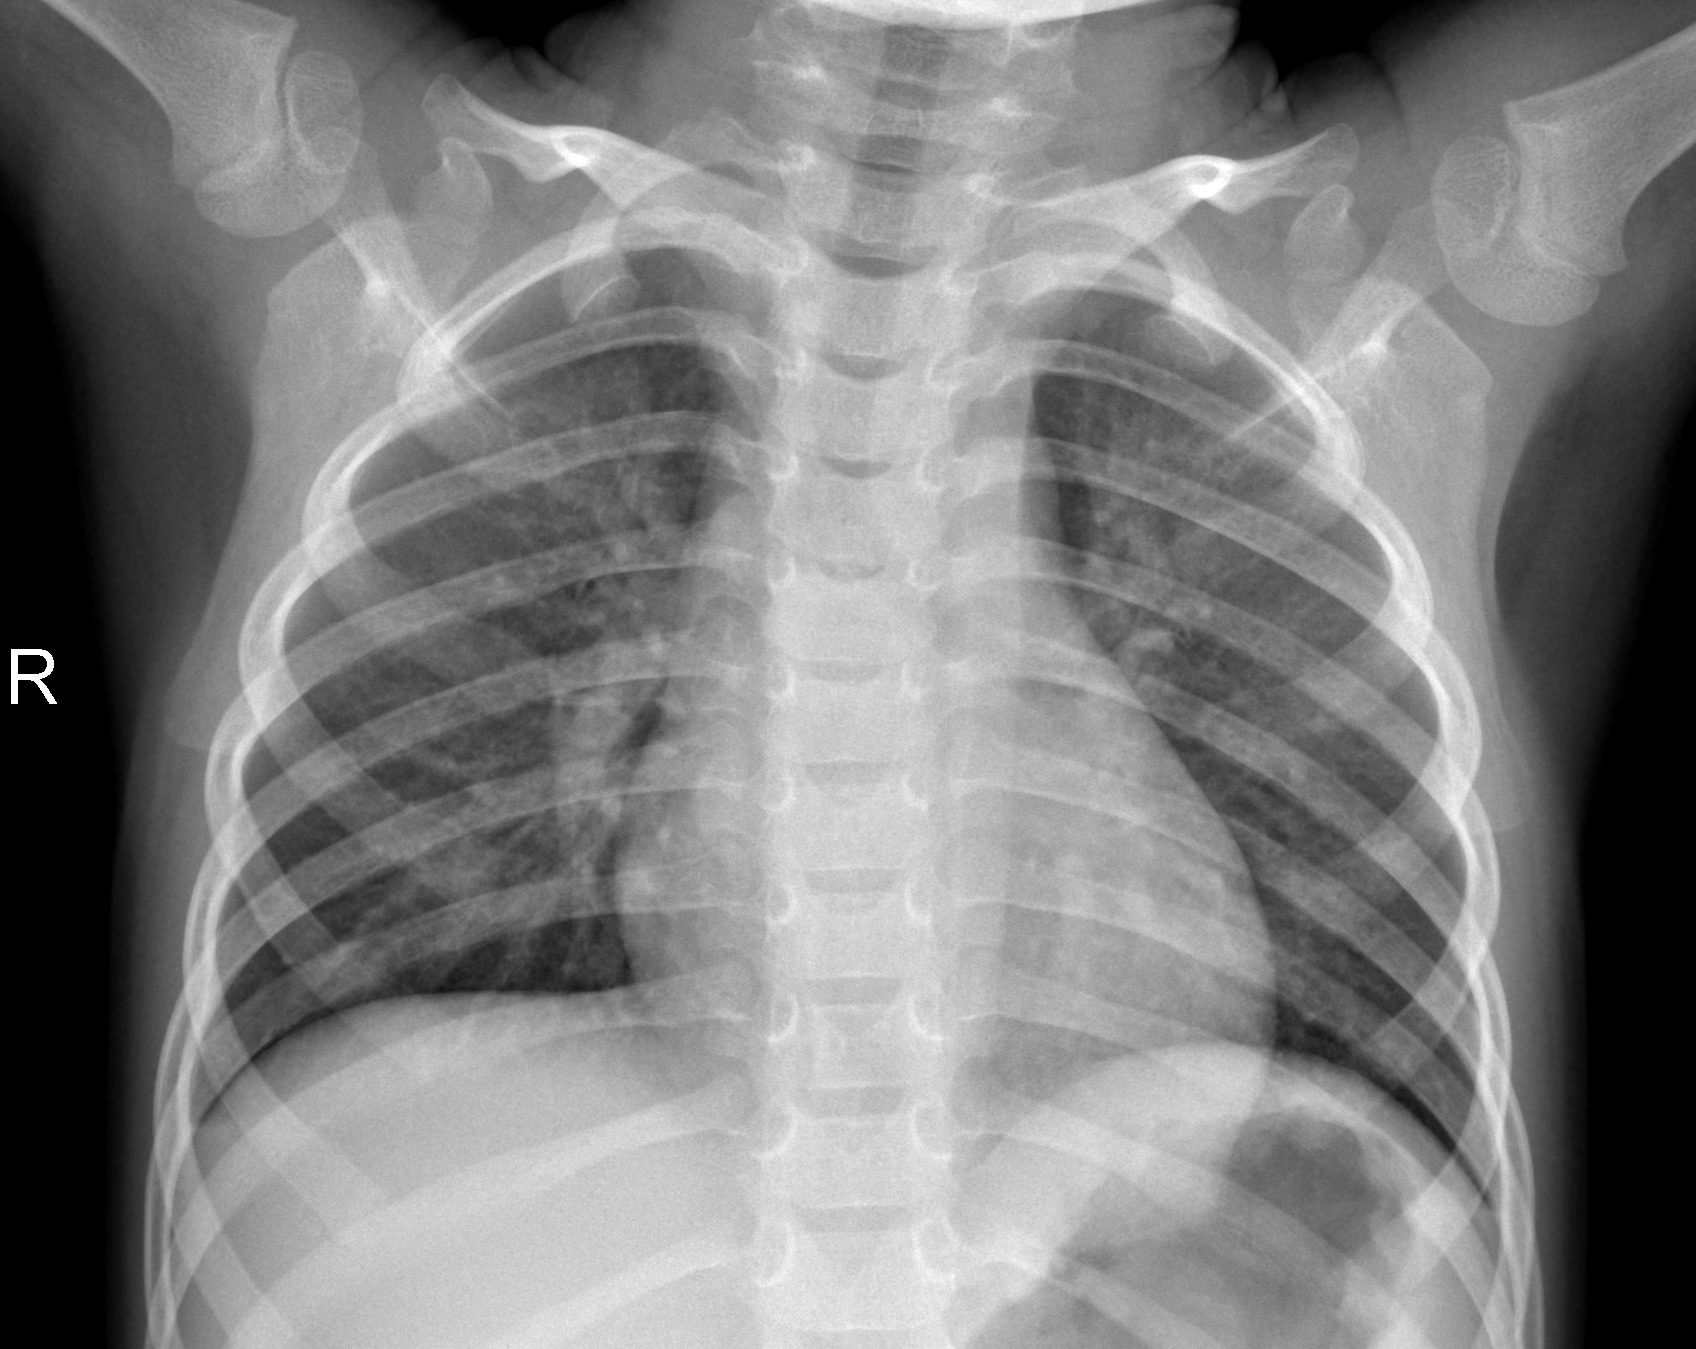
Diagnosis: NORMAL